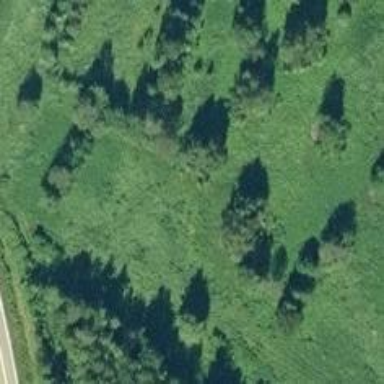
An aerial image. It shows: Agricultural area marked by row of trees.